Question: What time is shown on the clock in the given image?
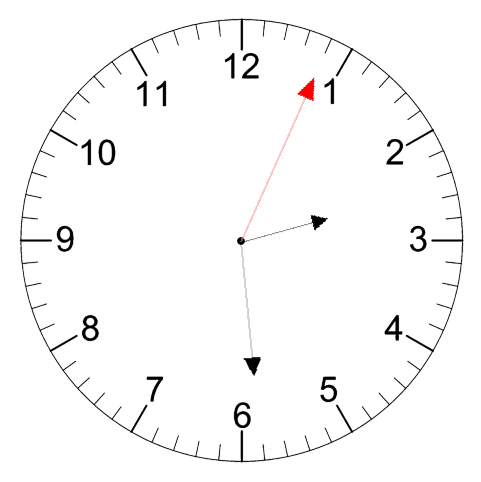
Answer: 02:29:04